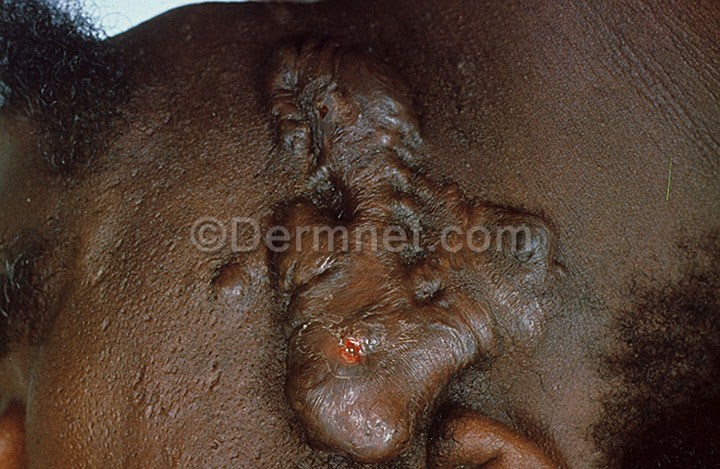
Disease: Seborrheic Keratoses and other Benign Tumors